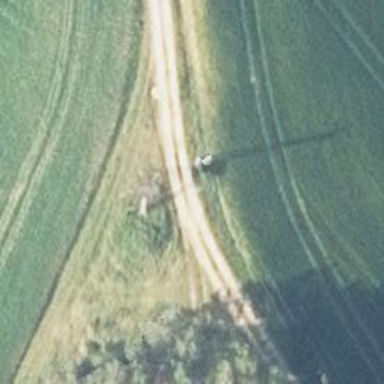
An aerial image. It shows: Grass track with grade5 track type.